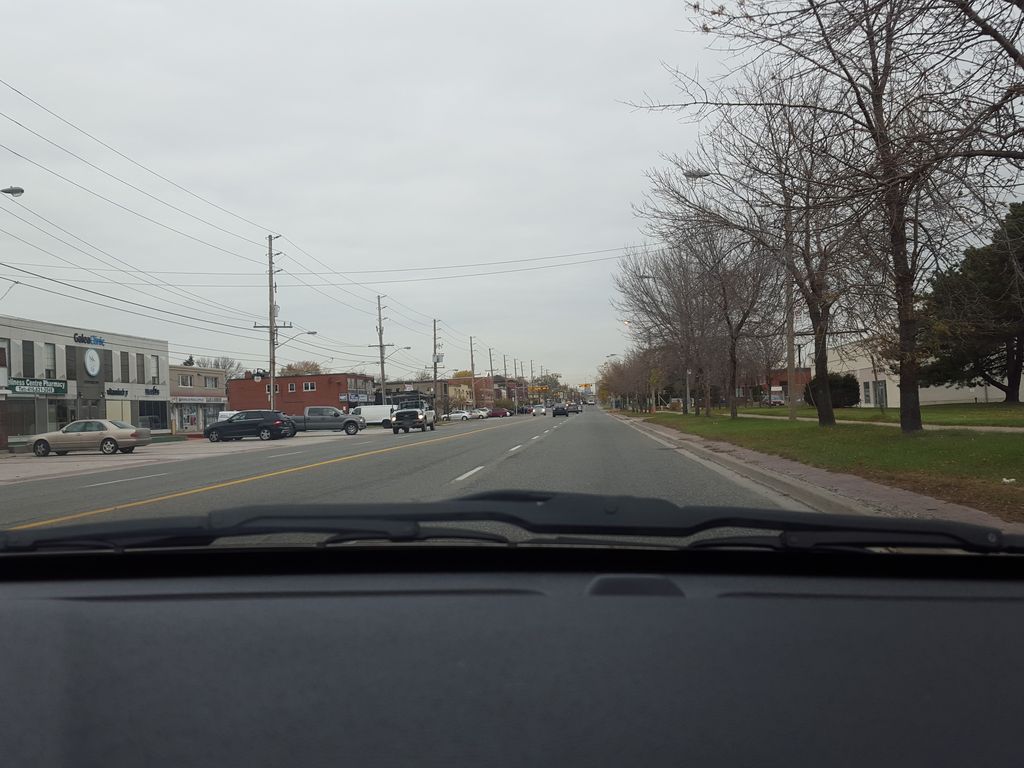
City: toronto